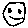
Label: smiley face